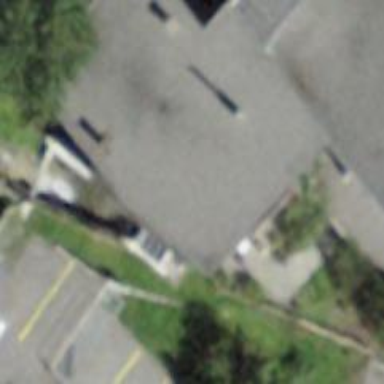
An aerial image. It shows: Flat-roofed building.